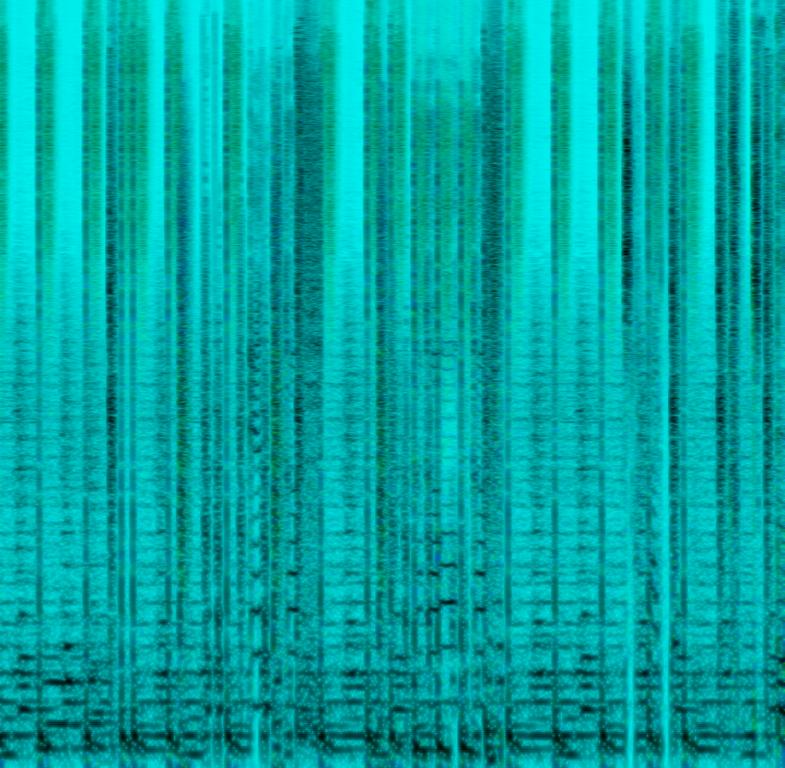
This is a dance remix of a pop music piece. There are two vocals in the piece, one male and one female. Heavy effects are used on the vocals to make them repeat syllables. There is a repeating string sample as the melody. A complex electronic drum beat provides the rhythmic background. The piece has a groovy feel. It can be played at nightclubs. It could also be used in the soundtrack of a high school drama.